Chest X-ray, AP view. Patient: 64 years old, sex M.
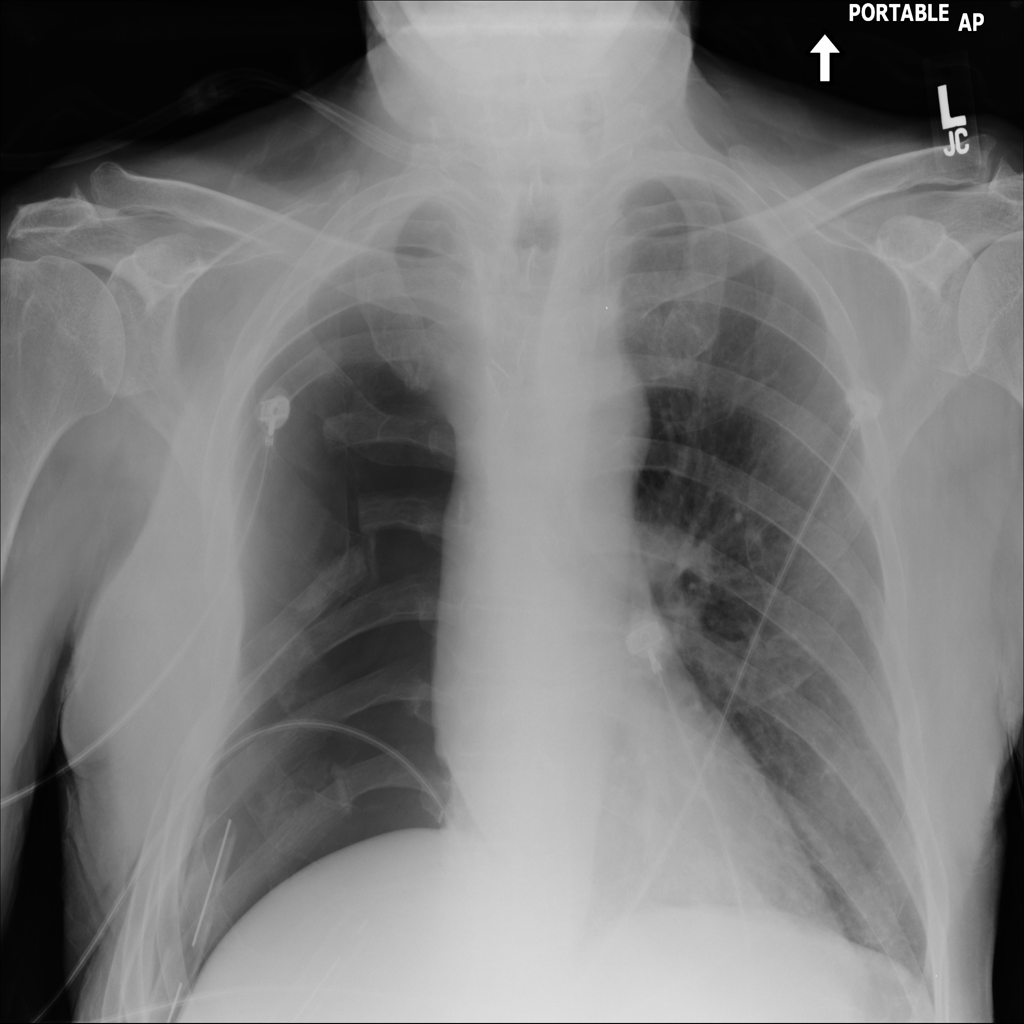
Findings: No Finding